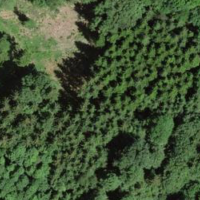
EUNIS habitat code: 44
Species observed at this site:
Certhia brachydactyla
Corvus corone
Turdus philomelos
Emberiza citrinella
Anthus spinoletta
Dendrocopos major
Prunella modularis
Turdus viscivorus
Buteo buteo
Anthus pratensis
Spinus spinus
Poecile palustris
Alauda arvensis
Dendrocoptes medius
Erithacus rubecula
Dryocopus martius
Pica pica
Certhia familiaris
Sitta europaea
Phoenicurus ochruros
Garrulus glandarius
Falco tinnunculus
Picus viridis
Corvus corax
Periparus ater
Motacilla cinerea
Cyanistes caeruleus
Lophophanes cristatus
Linaria cannabina
Troglodytes troglodytes
Chloris chloris
Sturnus vulgaris
Corvus frugilegus
Fringilla coelebs
Regulus ignicapilla
Coloeus monedula
Passer montanus
Columba palumbus
Turdus merula
Carduelis carduelis
Phalacrocorax carbo
Fringilla montifringilla
Lullula arborea
Parus major
Hirundo rustica
Milvus milvus
Regulus regulus
Motacilla alba
Coccothraustes coccothraustes
Falco columbarius
Accipiter nisus